Question: I am getting the
'''
"xcode could not find a valid private-key certificate pair for this profile in your keychain"
'''

error when trying to run an app on a device. I have moved to a new machine since I signed up but just downloaded certificate which appears in Keychain Access app to be correct. What would be the best way to troubleshoot? Is there a way to see a log of what Xcode / device / Keychain are trying to do and the error thrown? The user experience for this is honestly terrible (esp for something you pay for).
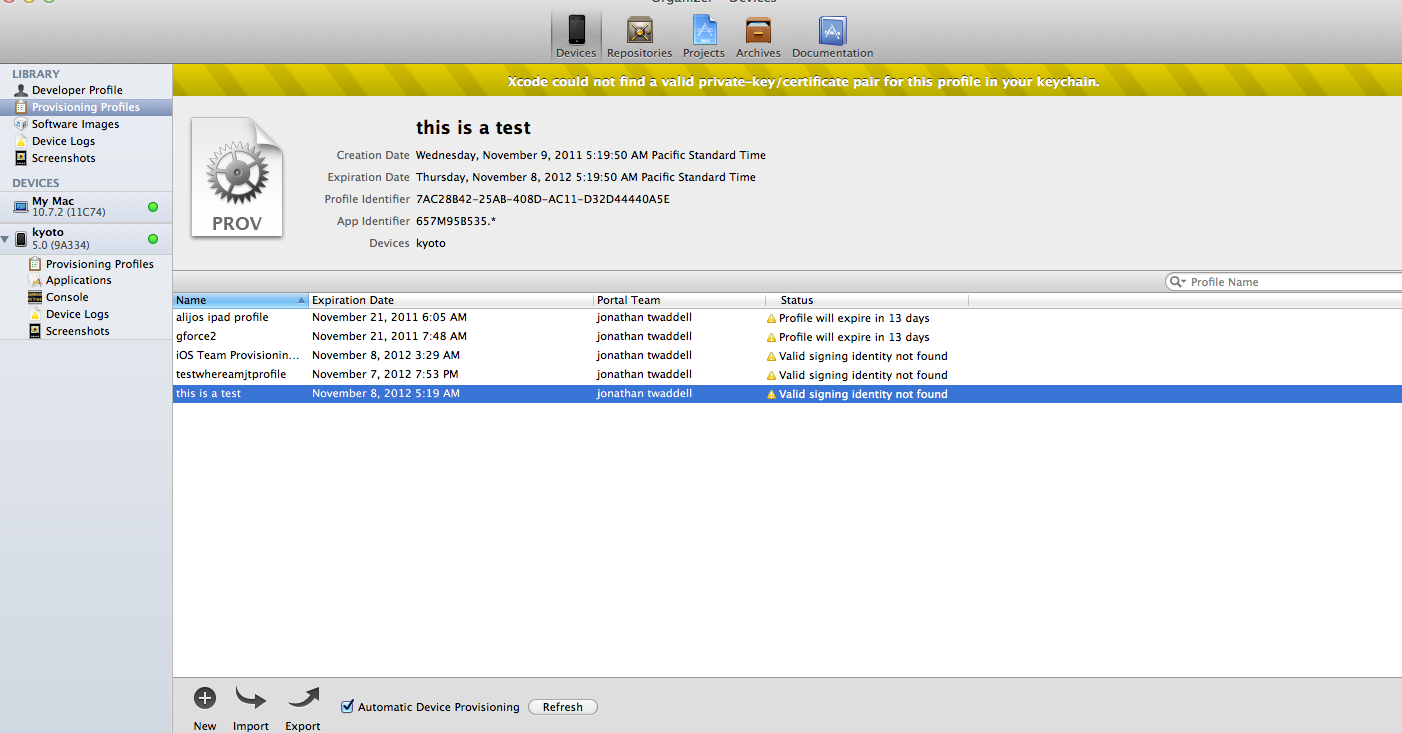
Answer: If you are using a new machine you need to generate a new certificate and upload to provisioning portal or get your old generated certificate.